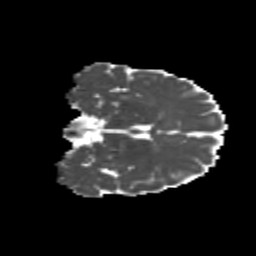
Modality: MD
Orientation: coronal
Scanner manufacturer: siemens
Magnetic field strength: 3 T
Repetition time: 4.16 s
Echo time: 0.0806 s